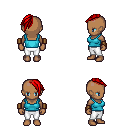
a pixel art fantasy rpg character, female body template, human, dark skin, teal pirate shirt, white pants, red long mohawk hairstyle, leather bracers, four views (front, back, left, right), 2x2 character sprite sheet, small pixel art, hard edges, no anti-aliasing